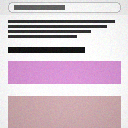
Screen state: on